Brain MRI, t2w sequence, axial 2D slice.
Patient: age 32, sex F, weight 95 kg, height 1.95 m
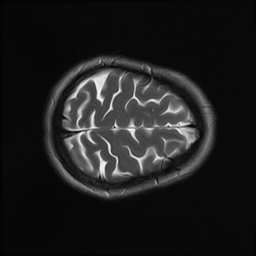